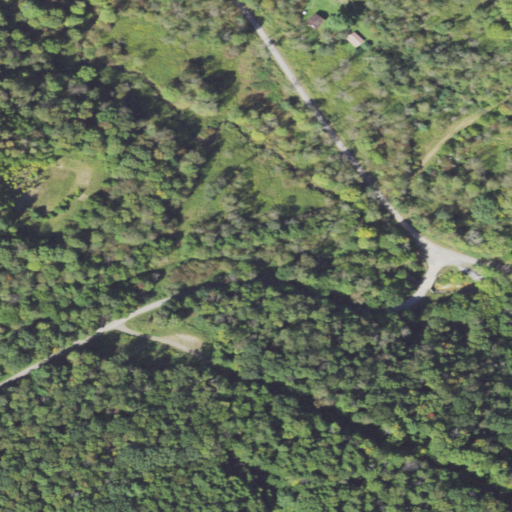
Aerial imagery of valley in Pennsylvania named Porcupine Hollow containing deciduous forest, mixed forest, open development, evergreen forest, woody wetlands, and low intensity development